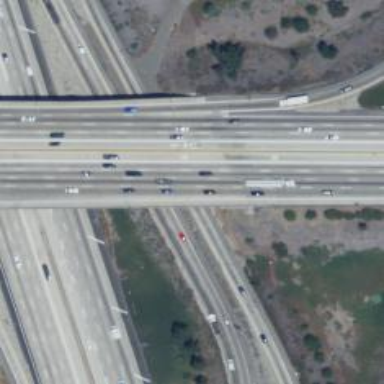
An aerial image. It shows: Bridge over motorway.